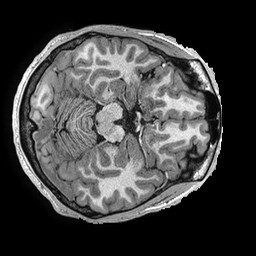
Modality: T1w
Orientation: axial
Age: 22
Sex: male
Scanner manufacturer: ge
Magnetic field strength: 3 T
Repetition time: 0.006952 s
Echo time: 0.00292 s